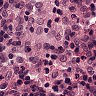
Metastatic tissue present: no